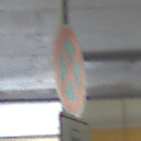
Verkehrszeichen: AbsolutesHalteverbot
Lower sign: MehrspurigeFahrzeugeFrei11
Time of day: NotSpecified
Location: Indoor (Special)
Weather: NotSpecified
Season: NotSpecified
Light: Artificial